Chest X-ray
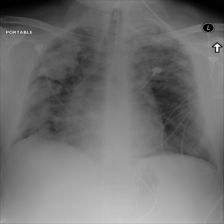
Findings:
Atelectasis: negative
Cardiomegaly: negative
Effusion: negative
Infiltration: positive
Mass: negative
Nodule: negative
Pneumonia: negative
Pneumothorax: negative
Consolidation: negative
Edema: negative
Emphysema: negative
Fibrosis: negative
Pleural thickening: negative
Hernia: negative